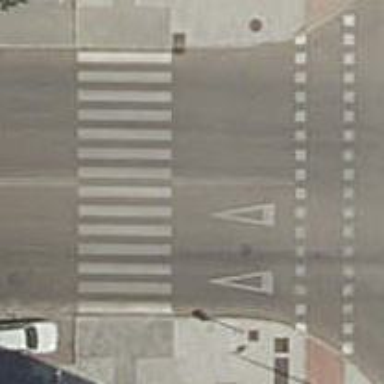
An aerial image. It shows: Pedestrian crossing with zebra markings on footway.